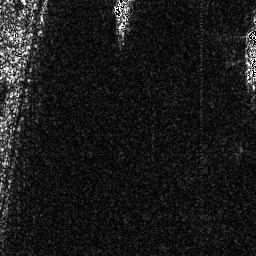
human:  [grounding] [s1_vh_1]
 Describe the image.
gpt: In the satellite image, there is  <ref>1 medium ship </ref> <box>[[94, 10, 99, 33, 0]]</box> located at top right.